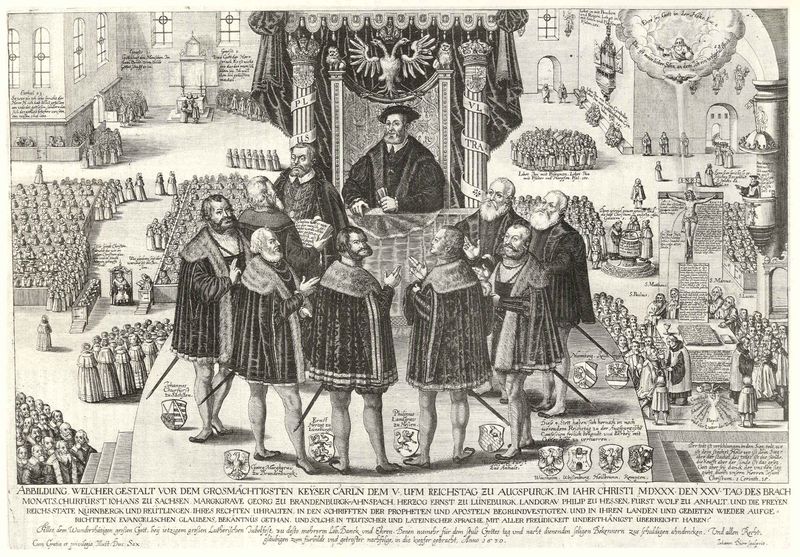
Titel: Abbildung, Welcher Gestalt Vor Dem Grosmächtigsten Keyser Carln
Künstler: Johann Dürr
Institution: (Seriendruck)
Schlagwörter: adler, gott, himmel, kopf, mann, umhang, vogel, weiß, wolken, frauen, menschen, sitzen, stadt, fenster, frau, grau, männer, raum, schwarz, skizze, säule, säulen, tür, zeichnung, gebäude, haus, schloss, wolke, leute, masse, menge, versammlung, alt, bart, bärte, gericht, richter, architektur, arme, barock, pelz, rembrandt, stehen, bildnis, hände, portrait, vorhang, kirche, gewand, mantel, adel, bühne, kreis, beine, spanien, holzschnitt, schrift, papier, bogen, fassade, grafik, graphik, hof, saal, kaiser, könig, thron, deutsch, stufen, strumpf, podest, edel, tor, halle, strümpfe, schild, innenhof, gewölbe, buch, burg, kreuz, religion, druck, radierung, stich, illustration, schwert, schwerter, säbel, text, waffen, zeitung, waffe, beschriftung, mäntel, volk, degen, herrscher, beten, rathaus, verhandlung, österreich, halbkreis, wappen, stadttor, textfeld, barett, pelzkragen, kanzel, christus, grab, jesus, kreuzigung, mittelalter, strumpfhose, herzog, priester, hmmel, erscheinung, diskussion, baldachin, mönche, umhänge, strumpfhosen, macht, karl, teuer, tirol, szenen, texte, bitten, stadtrat, reichstag, stick, säülen, augsburg, übersicht, doppeladler, detailiert, stände, rat, massen, inquisition, tribunal, oberhaupt, schrfit, bürgermeister, wappentier, gott vater, karl v., kaiser karl v., wappenschild, männerrunde, jsus, chirstus, voge, versamlung, print, ann, plato, unwohl, herzöge, adelswapen, buchstabebn, versammlungen, m, stadrat, 1800, 1530, 10, carl der fünfte, lcogel, sieben musketiere, strupfhose, priority, hohe macht